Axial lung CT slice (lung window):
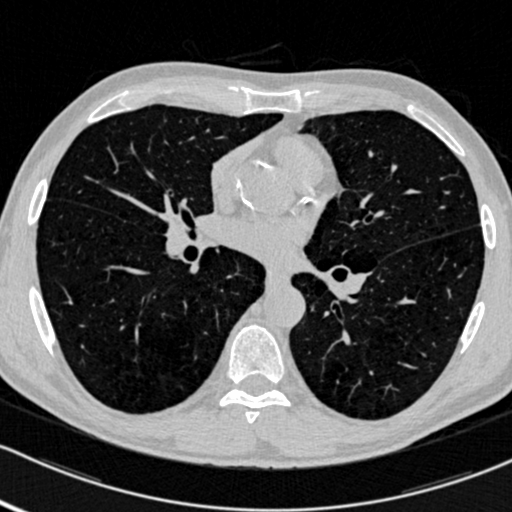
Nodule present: no